一年级 · 算术
用 $11 、 5$ 和 6 这 3 个数字组成两个减法算式。

$\square \bigcirc \square=\square$​
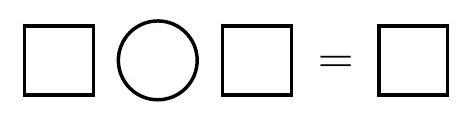
答案: $11-5=6 \quad 11-6=5$